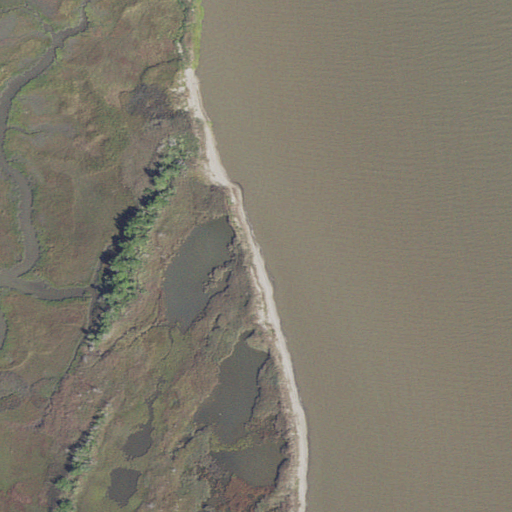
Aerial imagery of cape in Virginia named Days Point containing herbaceous wetlands, open water, and woody wetlands